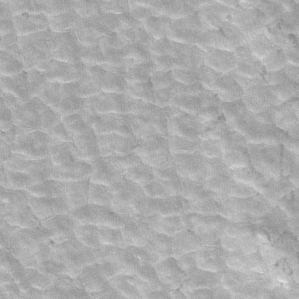
Label: frost